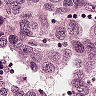
Metastatic tissue present: yes